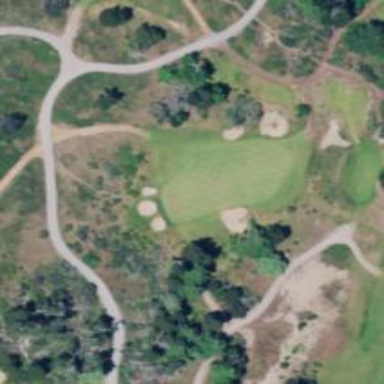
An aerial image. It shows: Golf fairway in the image.